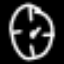
Label: clock